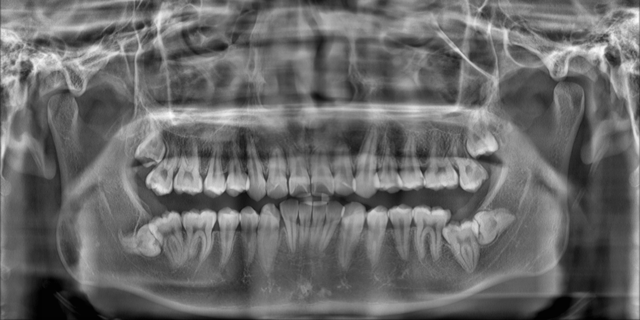
adult